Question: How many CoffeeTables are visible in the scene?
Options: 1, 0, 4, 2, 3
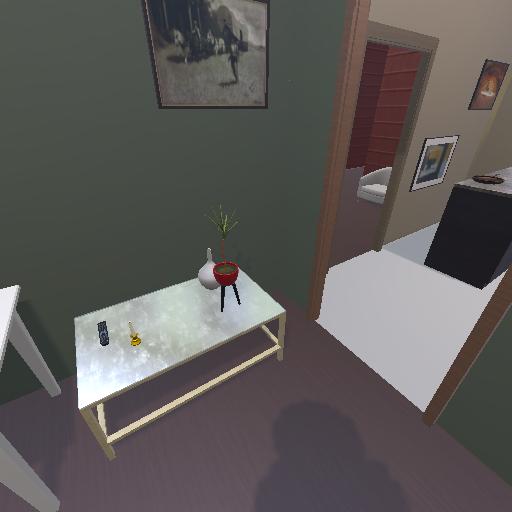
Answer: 1